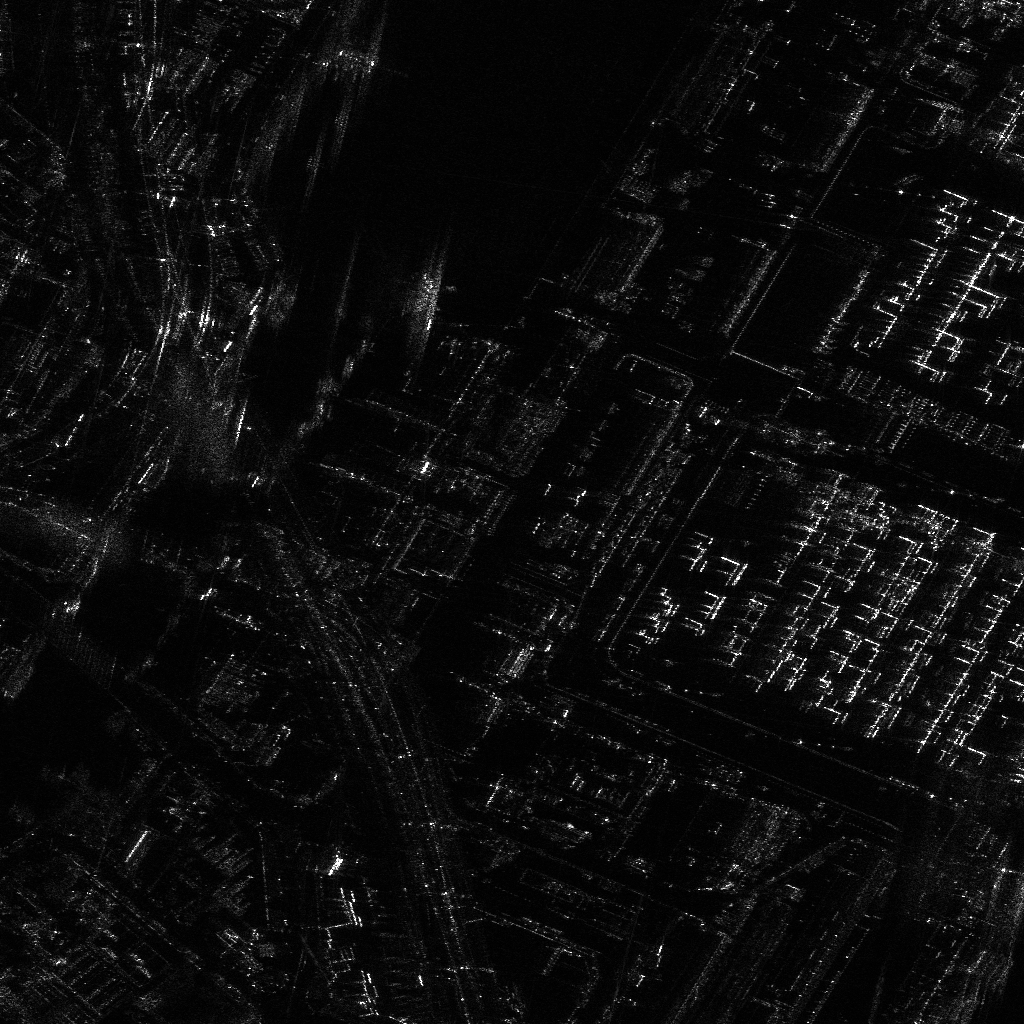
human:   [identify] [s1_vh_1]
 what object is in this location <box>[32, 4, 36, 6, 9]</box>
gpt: <ref>1 medium container at the top</ref>

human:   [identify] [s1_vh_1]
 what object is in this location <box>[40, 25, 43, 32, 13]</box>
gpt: <ref>1 large container at the top</ref>